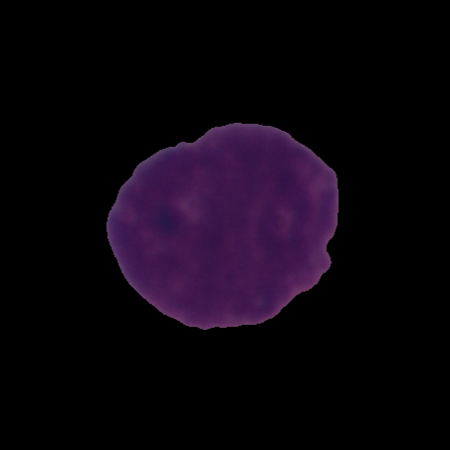
Label: cancer